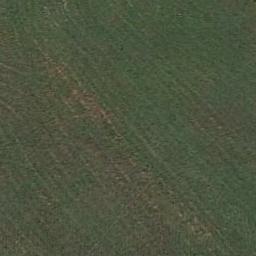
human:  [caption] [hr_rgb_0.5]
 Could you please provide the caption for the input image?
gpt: There is no grass in some parts of the meadow .

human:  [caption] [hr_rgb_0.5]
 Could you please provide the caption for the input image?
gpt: This meadow has sparse grasses and a striped texture .

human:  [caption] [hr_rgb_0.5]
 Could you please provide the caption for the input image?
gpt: The meadow is consist of green grass and dry grass .

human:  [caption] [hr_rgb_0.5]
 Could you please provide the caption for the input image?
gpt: There is a straight path in the grass .

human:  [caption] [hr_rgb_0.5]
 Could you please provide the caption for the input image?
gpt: A green and brown meadow with some stripes .